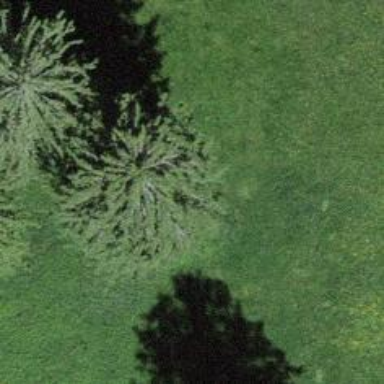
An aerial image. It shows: Single tag "natural: tree."